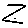
Label: zigzag